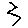
Label: zigzag